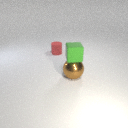
small red rubber cylinder to the left of large brown metal sphere